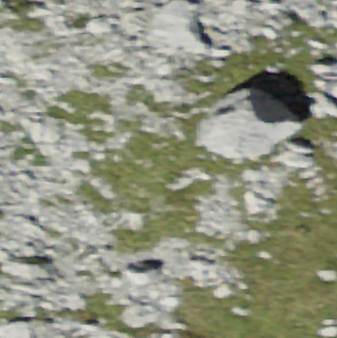
Label: bouldering_area